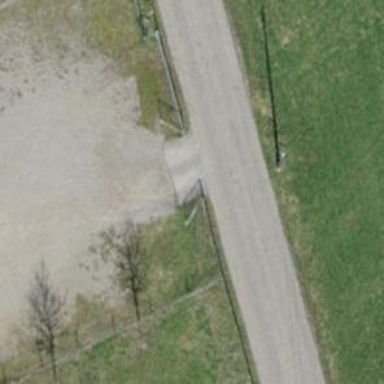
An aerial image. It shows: Gate.